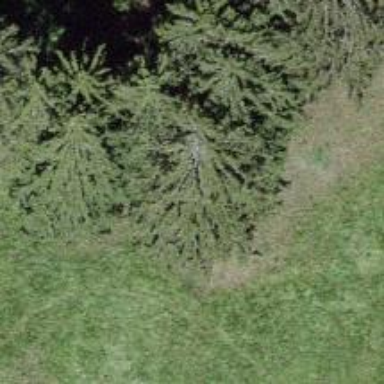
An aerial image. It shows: Needle-leaved tree in natural setting.